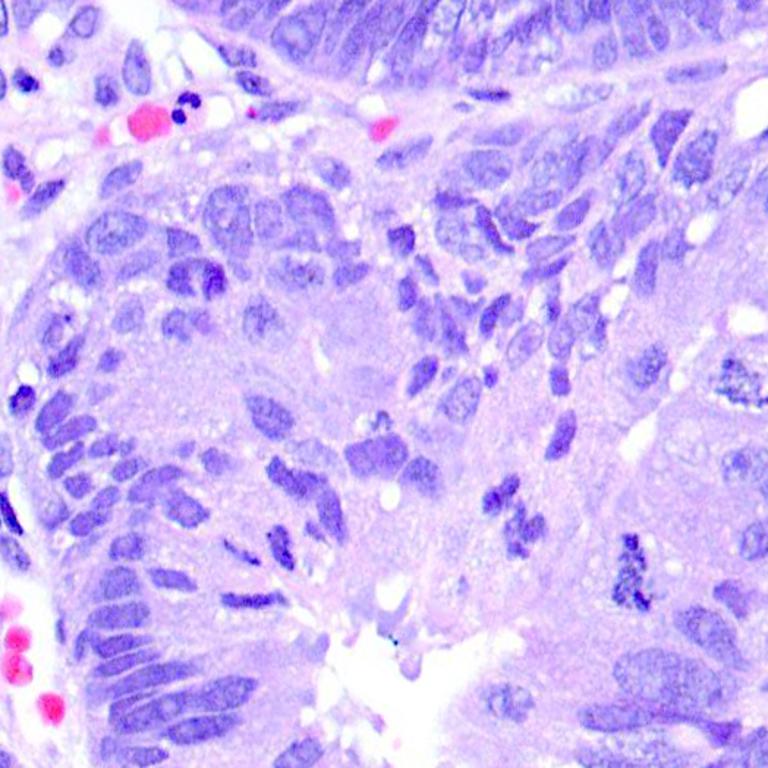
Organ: colon
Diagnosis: adenocarcinomas